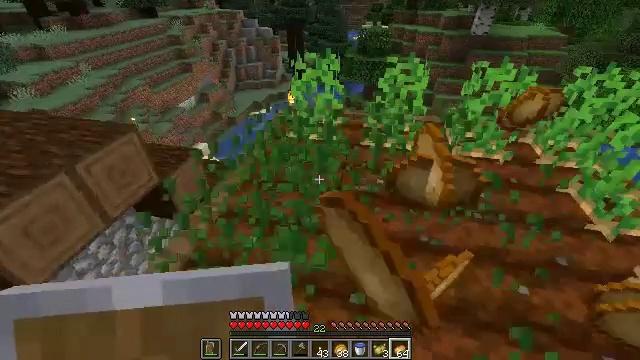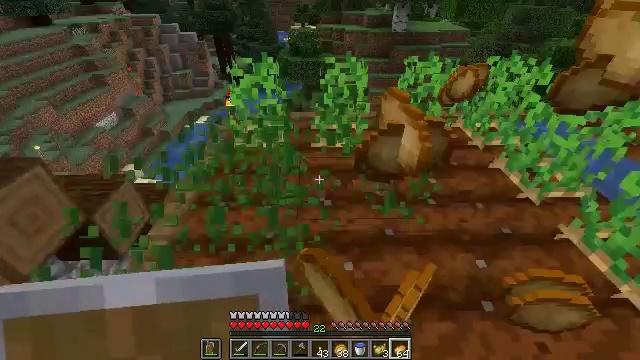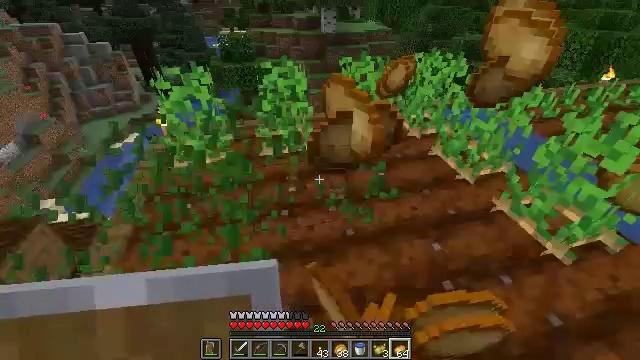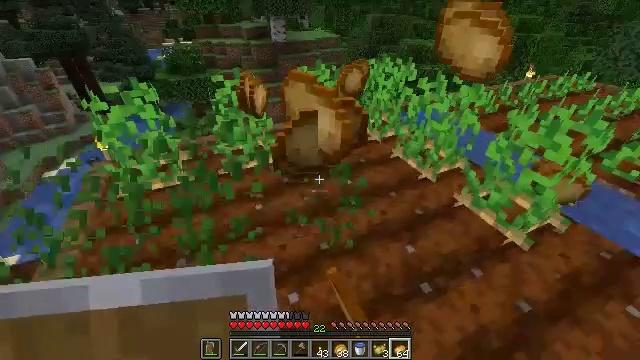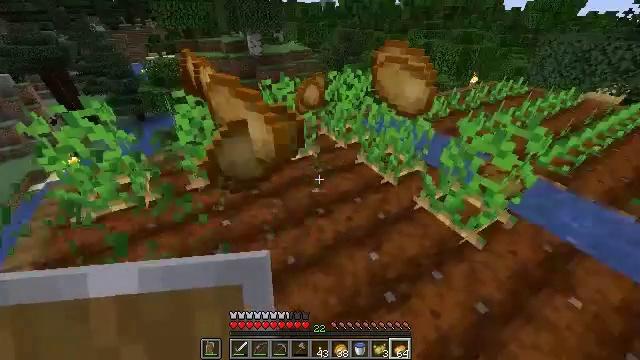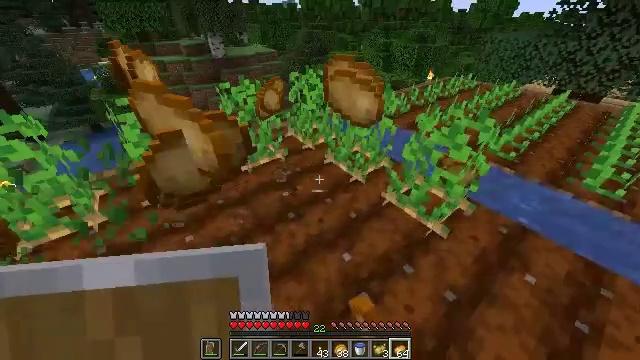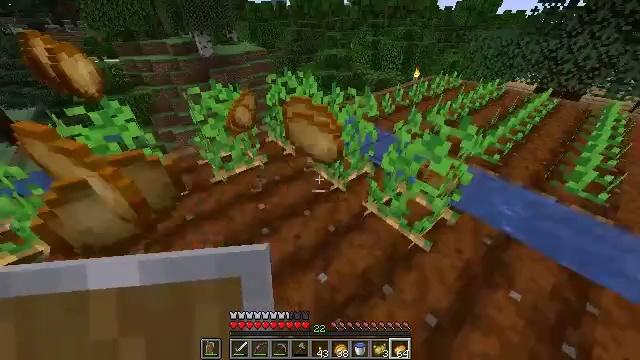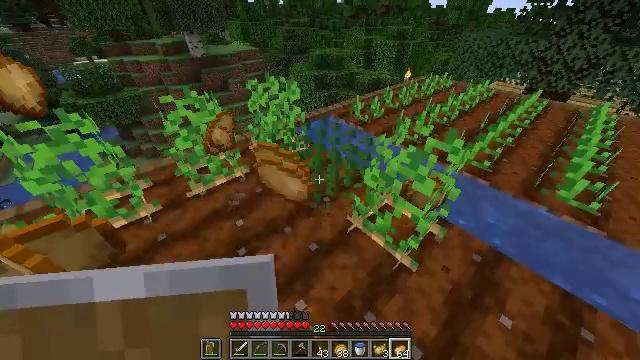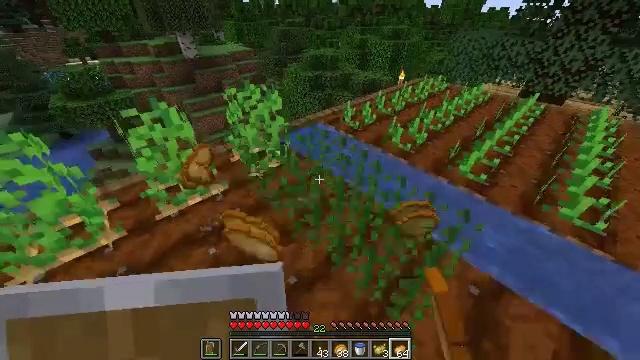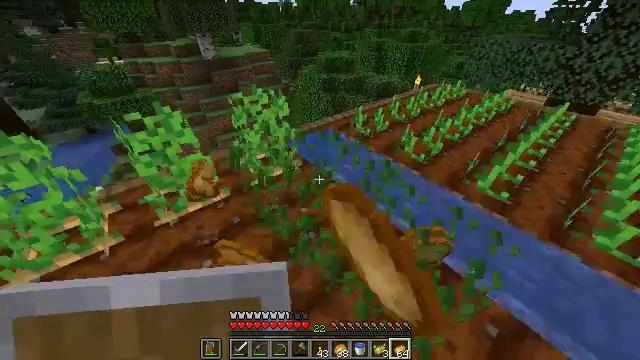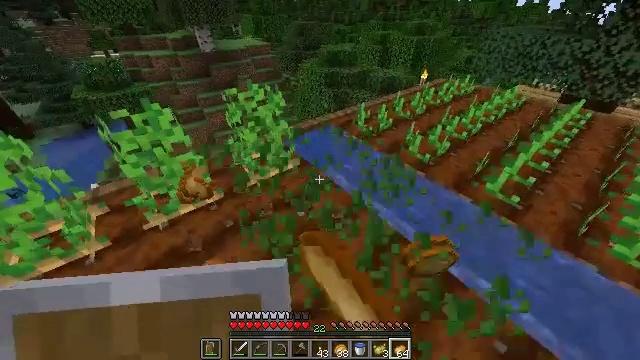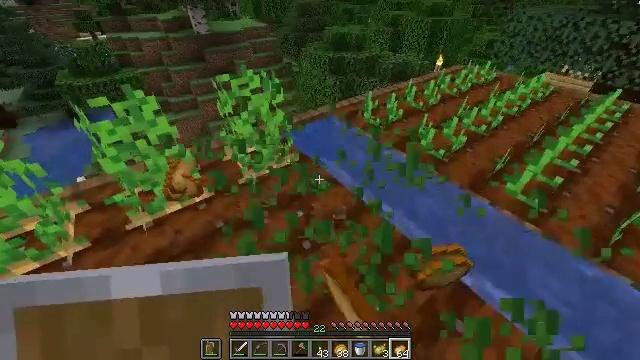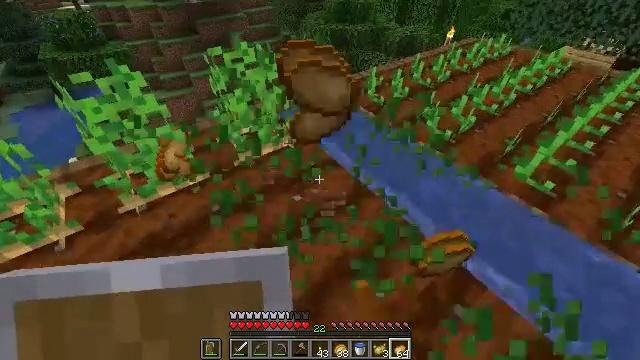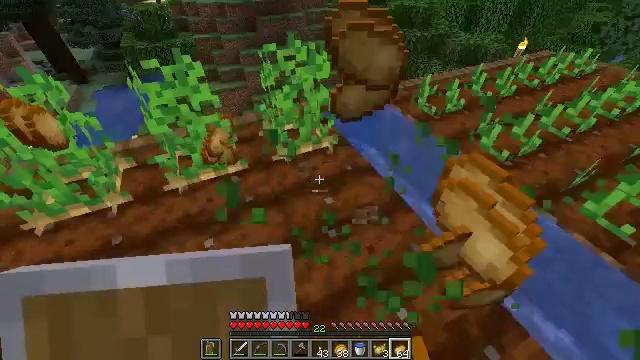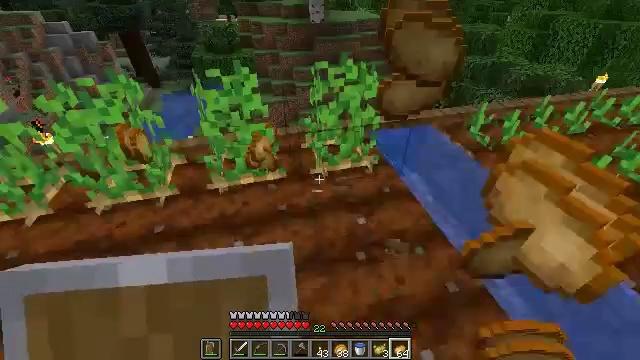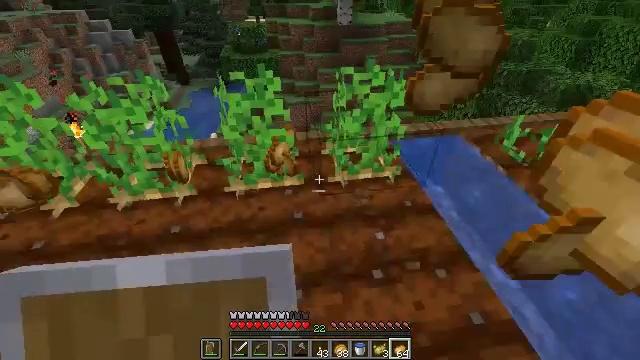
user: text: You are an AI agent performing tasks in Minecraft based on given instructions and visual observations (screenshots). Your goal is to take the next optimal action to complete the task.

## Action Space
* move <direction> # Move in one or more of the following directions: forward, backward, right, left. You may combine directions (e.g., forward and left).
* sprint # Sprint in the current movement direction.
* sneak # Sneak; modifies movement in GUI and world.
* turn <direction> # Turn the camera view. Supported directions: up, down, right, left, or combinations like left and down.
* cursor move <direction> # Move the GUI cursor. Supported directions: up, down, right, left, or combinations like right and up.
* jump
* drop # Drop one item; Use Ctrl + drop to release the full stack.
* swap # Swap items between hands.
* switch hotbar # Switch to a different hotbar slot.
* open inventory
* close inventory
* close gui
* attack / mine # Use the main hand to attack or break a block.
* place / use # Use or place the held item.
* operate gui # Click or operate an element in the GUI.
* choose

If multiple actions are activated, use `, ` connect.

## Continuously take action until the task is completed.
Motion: motion action
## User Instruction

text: Break the potato plant to gather potatoes.
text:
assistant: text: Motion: turn right, attack / mine
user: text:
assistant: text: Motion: move forward, turn right, attack / mine
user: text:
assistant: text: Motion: move forward and move right, turn right and up
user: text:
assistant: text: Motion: move forward and move right, turn right and down, attack / mine
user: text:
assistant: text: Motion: move forward and move right, turn right, attack / mine
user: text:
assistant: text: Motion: move forward and move right, turn right, attack / mine
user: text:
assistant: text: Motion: move forward and move right, turn right, attack / mine
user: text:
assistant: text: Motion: move forward, attack / mine
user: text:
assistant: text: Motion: turn left, attack / mine
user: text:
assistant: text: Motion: attack / mine
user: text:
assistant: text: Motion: turn left and down, attack / mine
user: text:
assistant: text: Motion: turn down
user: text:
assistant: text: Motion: turn left
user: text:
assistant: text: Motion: turn left and up
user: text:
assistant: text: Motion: move forward, turn left
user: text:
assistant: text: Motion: move forward, attack / mine
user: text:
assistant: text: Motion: move forward, turn left and down, attack / mine
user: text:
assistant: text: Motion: turn left and down
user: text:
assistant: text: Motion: turn left and down, attack / mine
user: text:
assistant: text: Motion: turn left, attack / mine
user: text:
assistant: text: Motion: turn left
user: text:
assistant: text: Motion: turn left, attack / mine
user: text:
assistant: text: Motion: turn left and up, attack / mine
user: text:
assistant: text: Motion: move forward
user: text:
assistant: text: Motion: move forward
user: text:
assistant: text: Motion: no_op
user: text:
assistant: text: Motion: turn left
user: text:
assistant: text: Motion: attack / mine